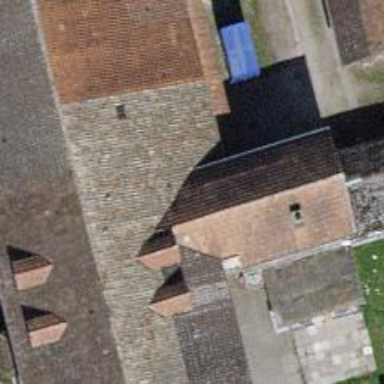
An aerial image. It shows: Building with tile roof.